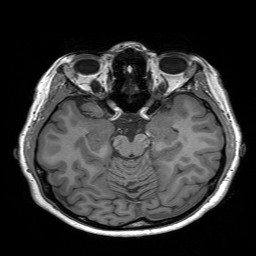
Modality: T1w
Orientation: coronal
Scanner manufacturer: siemens
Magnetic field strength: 3 T